Question: I have installed AppFabric on server and I want multiple instances to point to the cache. So I created named cache for each instance and pointed app to these caches.
Now I want to clear cache of a specific named cache. But I didn't found any command secific for this. All Microsoft provides is 'Restart-CacheCluster'. I cant use this option as this will clear all named cache.
Is there any way i can restart/clear specific named cache??
On using ClearRegion method, it is not clearing all the stats, it just clears the item count. So will it harm anyway?

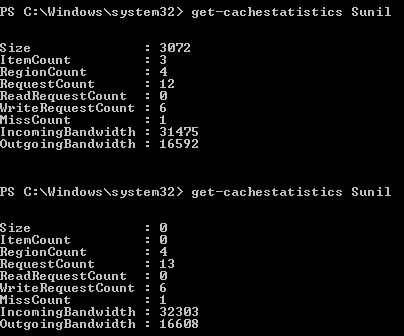
Answer: See <URL> for a method of creating a 'Flush' method for a cache.